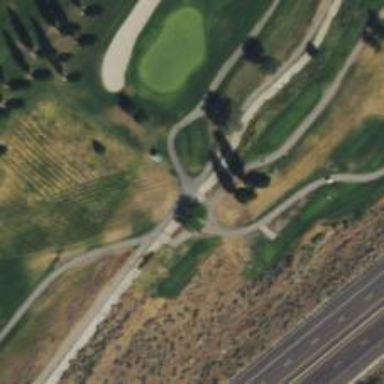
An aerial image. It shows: Path on bridge designed for golf carts.